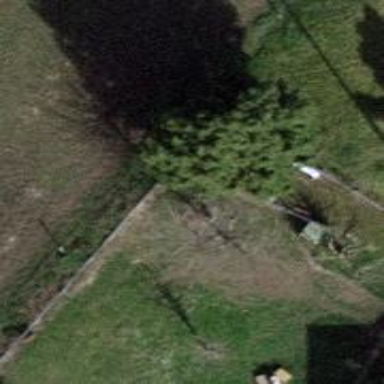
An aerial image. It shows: Evergreen tree with needle-leaved leaves.